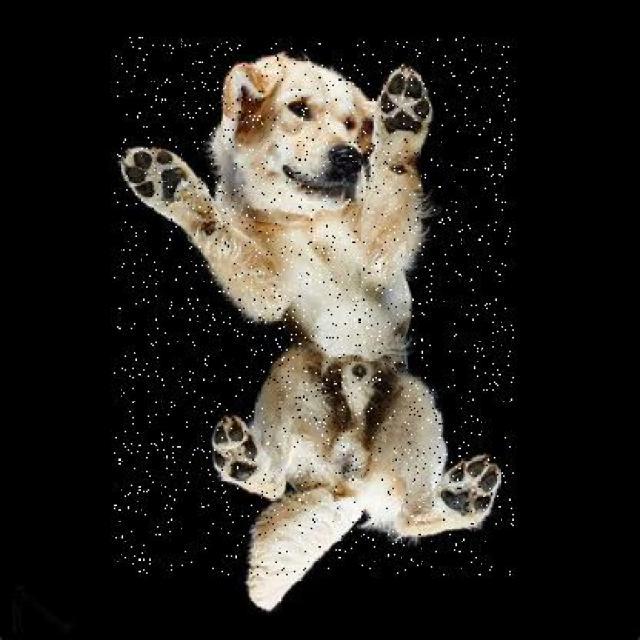
Healthy canine skin — no visible lesions, inflammation, or abnormalities. The skin and coat appear normal.